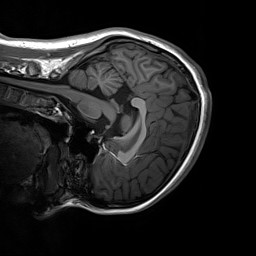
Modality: T1w
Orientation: sagittal
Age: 19
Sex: female
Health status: healthy
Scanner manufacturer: siemens
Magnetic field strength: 3 T
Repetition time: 2.3 s
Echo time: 0.00236 s